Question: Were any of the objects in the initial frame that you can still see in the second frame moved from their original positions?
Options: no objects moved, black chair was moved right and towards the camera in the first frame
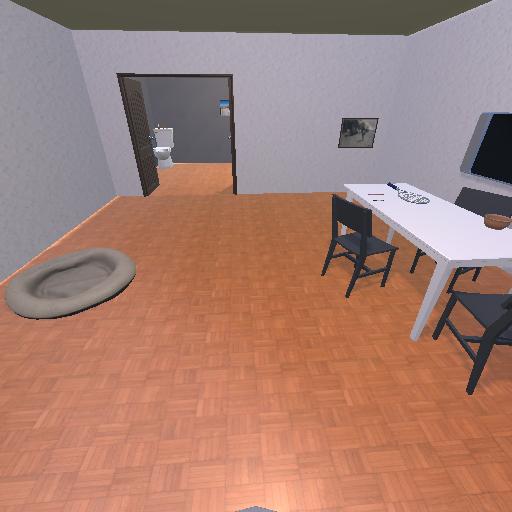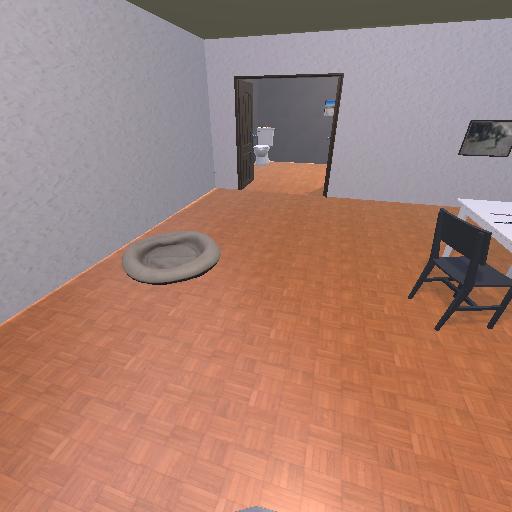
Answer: no objects moved